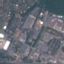
Land use / land cover class: Industrial